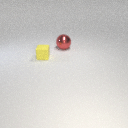
large red metal sphere behind small yellow rubber cube